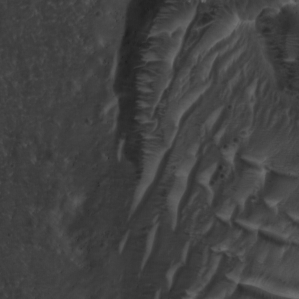
Label: non_frost